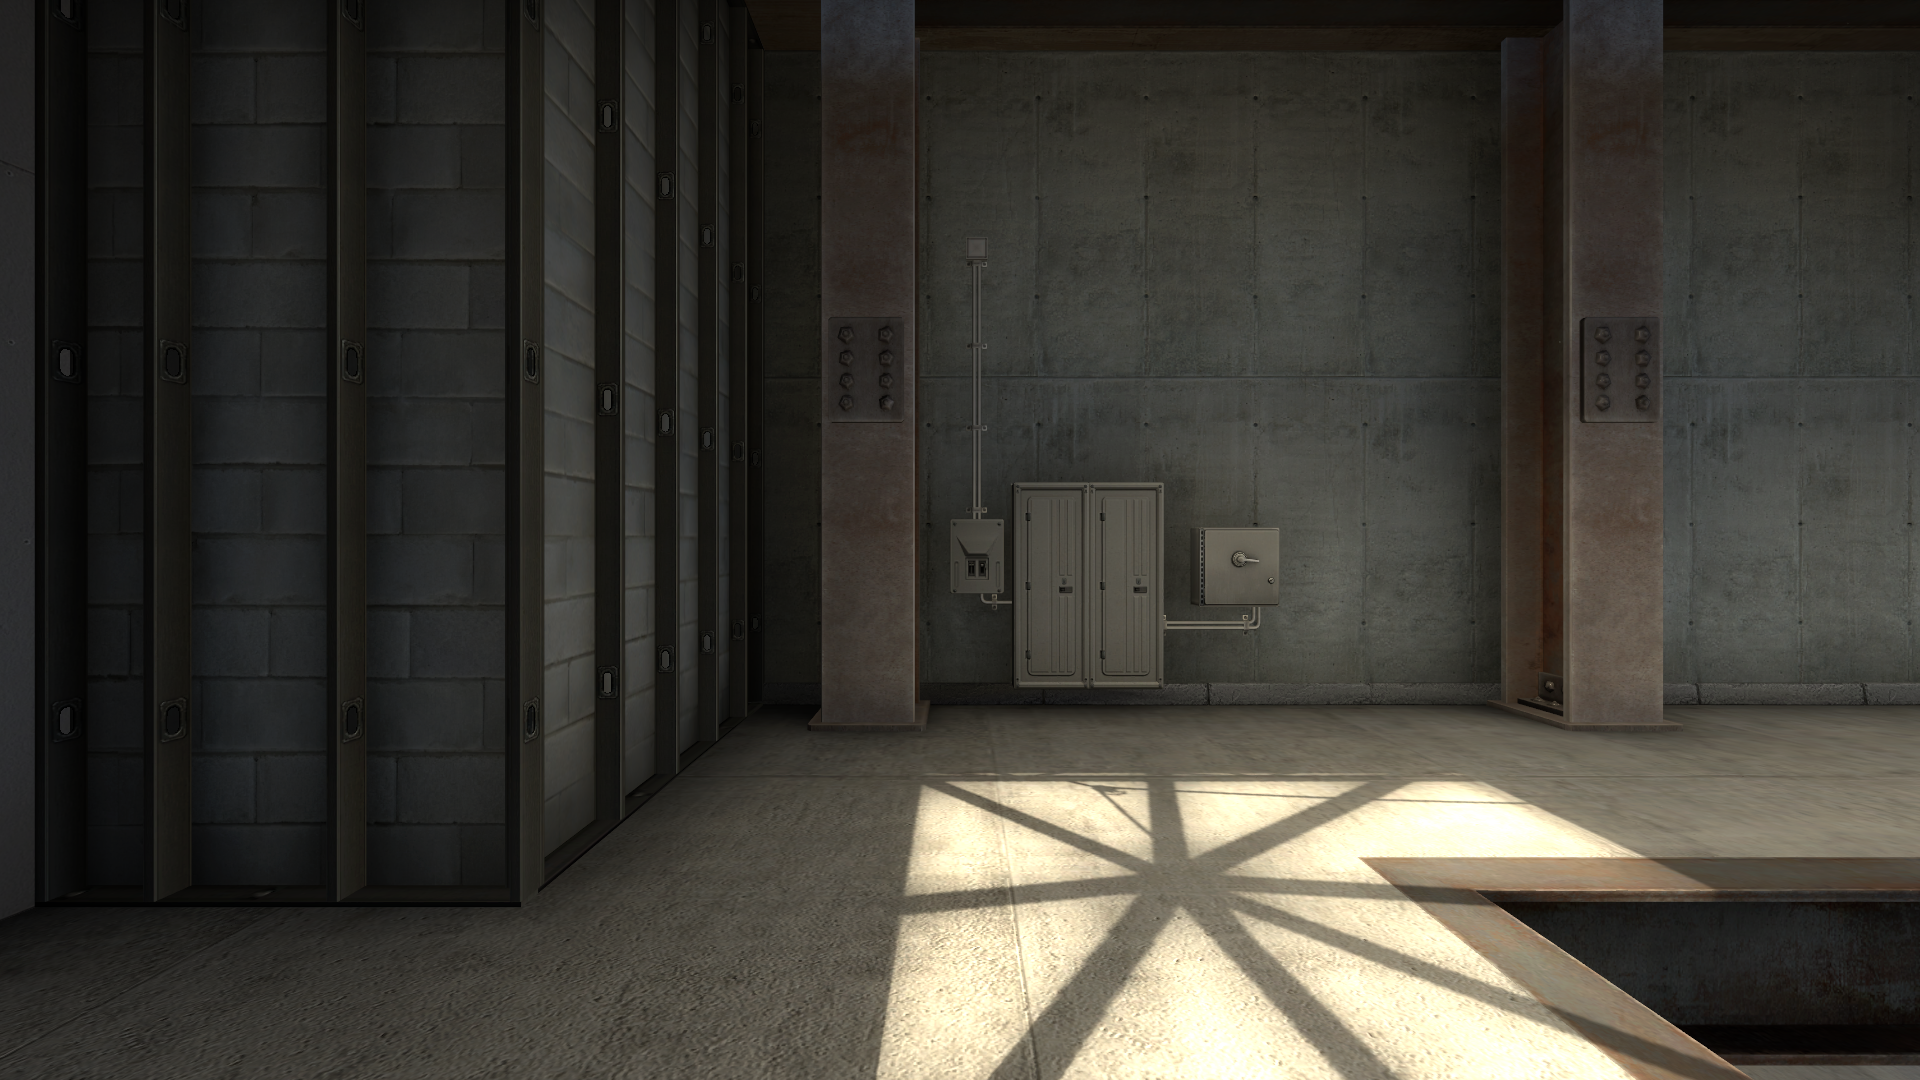
Map: de_vertigo